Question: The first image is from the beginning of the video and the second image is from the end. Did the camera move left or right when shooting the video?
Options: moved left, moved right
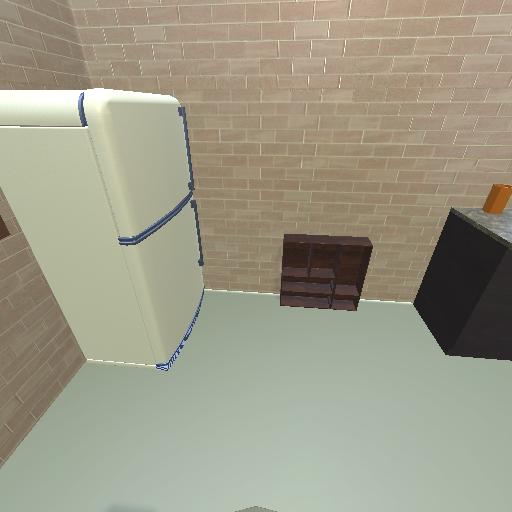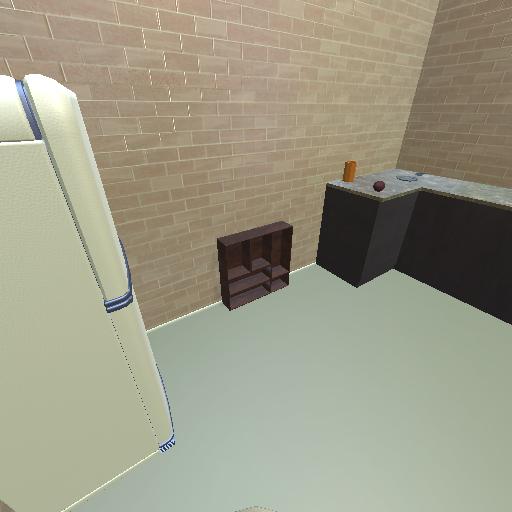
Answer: moved left